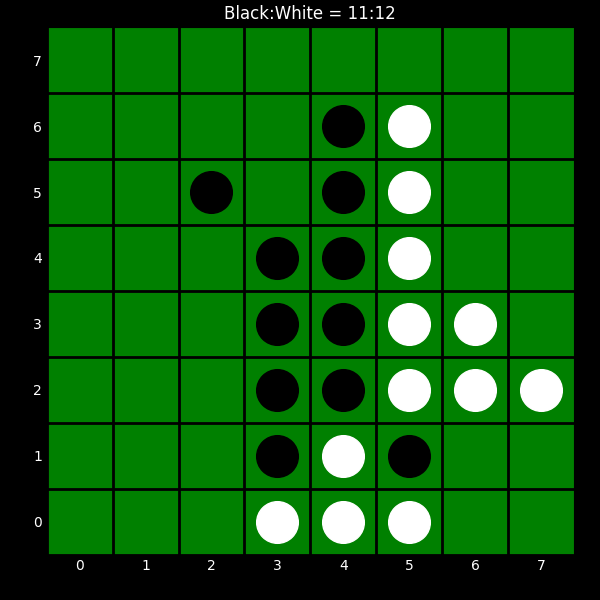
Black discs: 11
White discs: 12